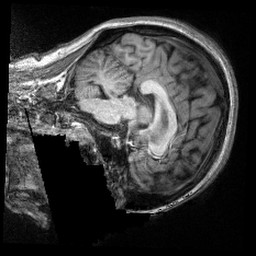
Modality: T1w
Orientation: sagittal
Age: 18
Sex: female
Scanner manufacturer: siemens
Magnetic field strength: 3 T
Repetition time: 2.3 s
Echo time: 0.00308 s